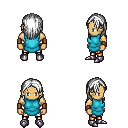
a pixel art fantasy rpg character, male body template, human, tanned skin, teal tunic, gold greaves, white long hairstyle, leather bracers, metal boots, four views (front, back, left, right), 2x2 character sprite sheet, small pixel art, hard edges, no anti-aliasing